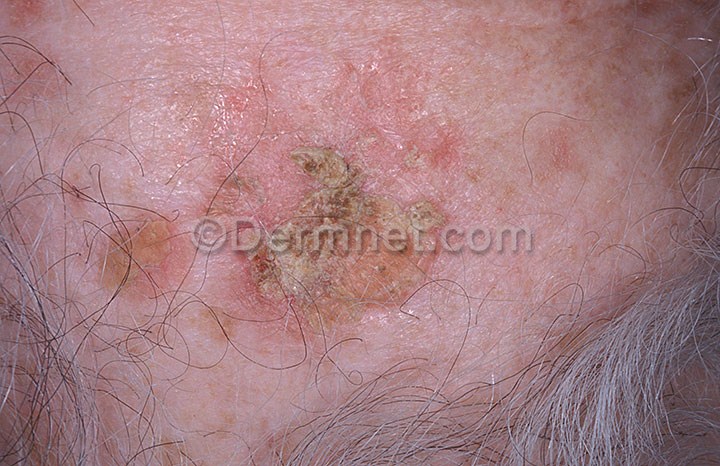
Disease: Actinic Keratosis Basal Cell Carcinoma and other Malignant Lesions